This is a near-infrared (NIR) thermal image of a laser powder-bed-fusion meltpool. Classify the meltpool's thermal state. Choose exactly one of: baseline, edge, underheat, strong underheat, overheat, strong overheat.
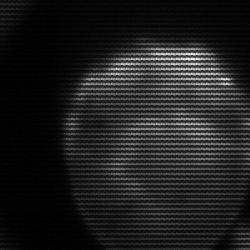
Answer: edge